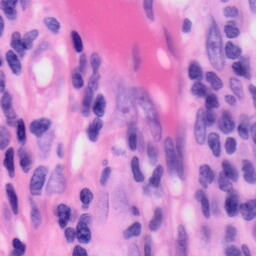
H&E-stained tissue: Skin